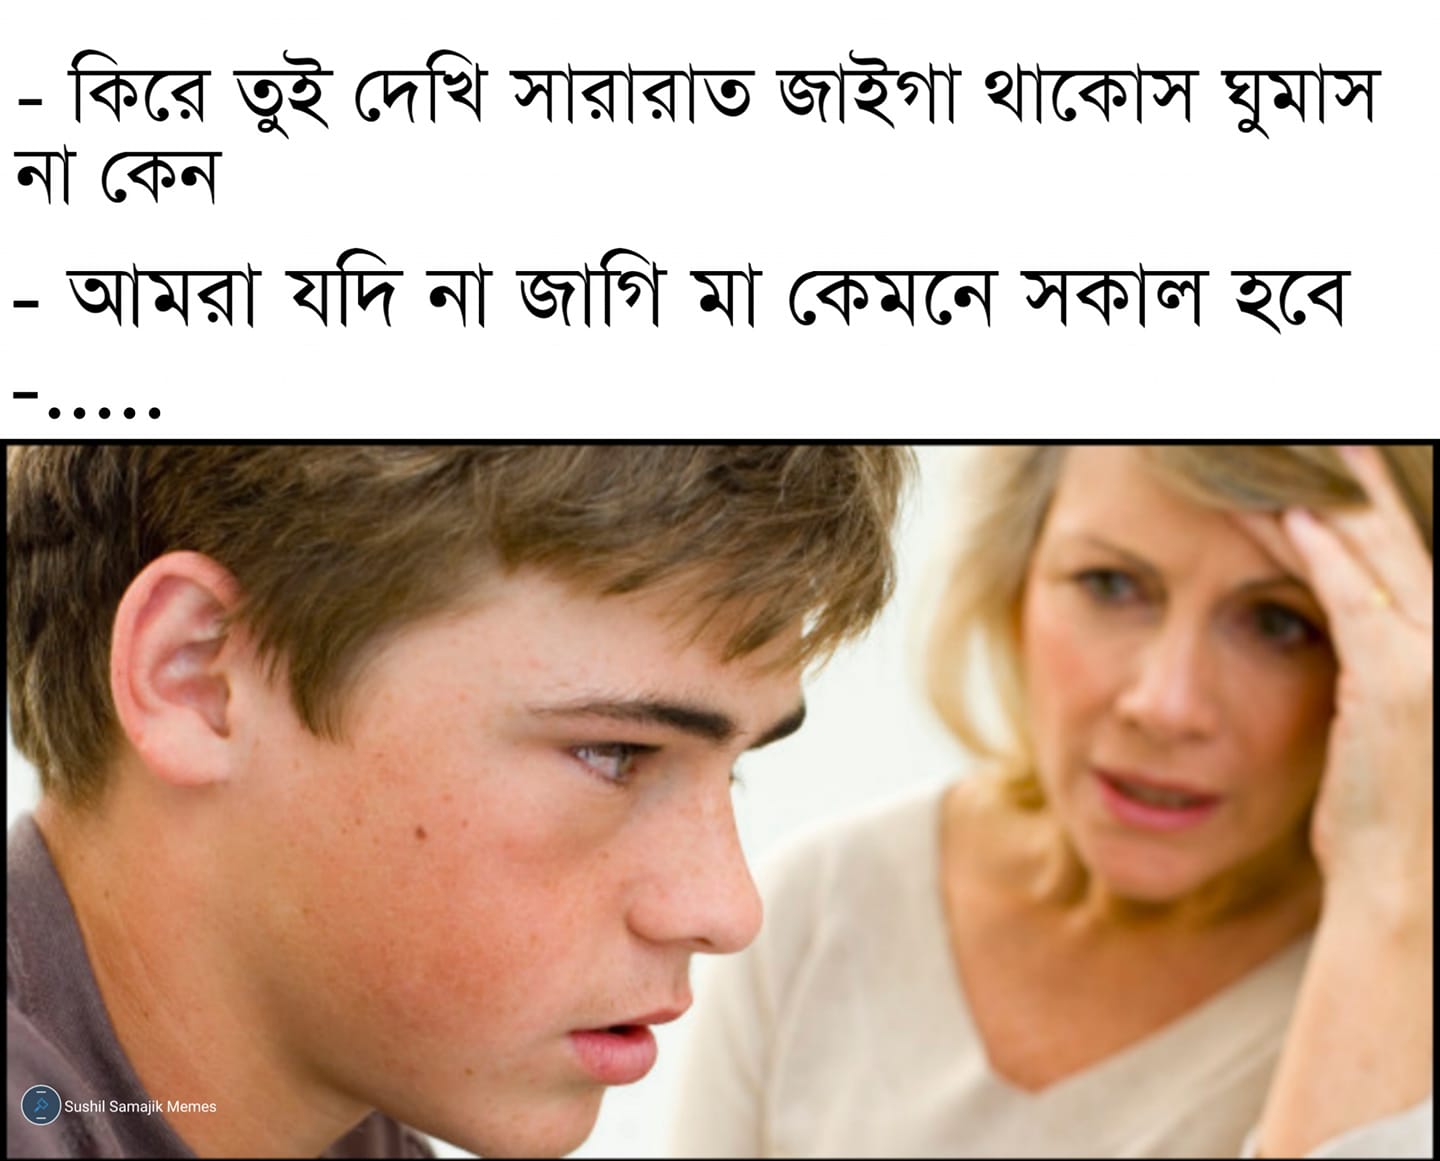
Caption: - কিরে তুই দেখি সারারাত জাইগা থাকোস ঘুমাস না কেন     - আমরা যদি না জাগি মা কেমনে সকাল হবে
Label: non-hate